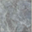
Piece: xx